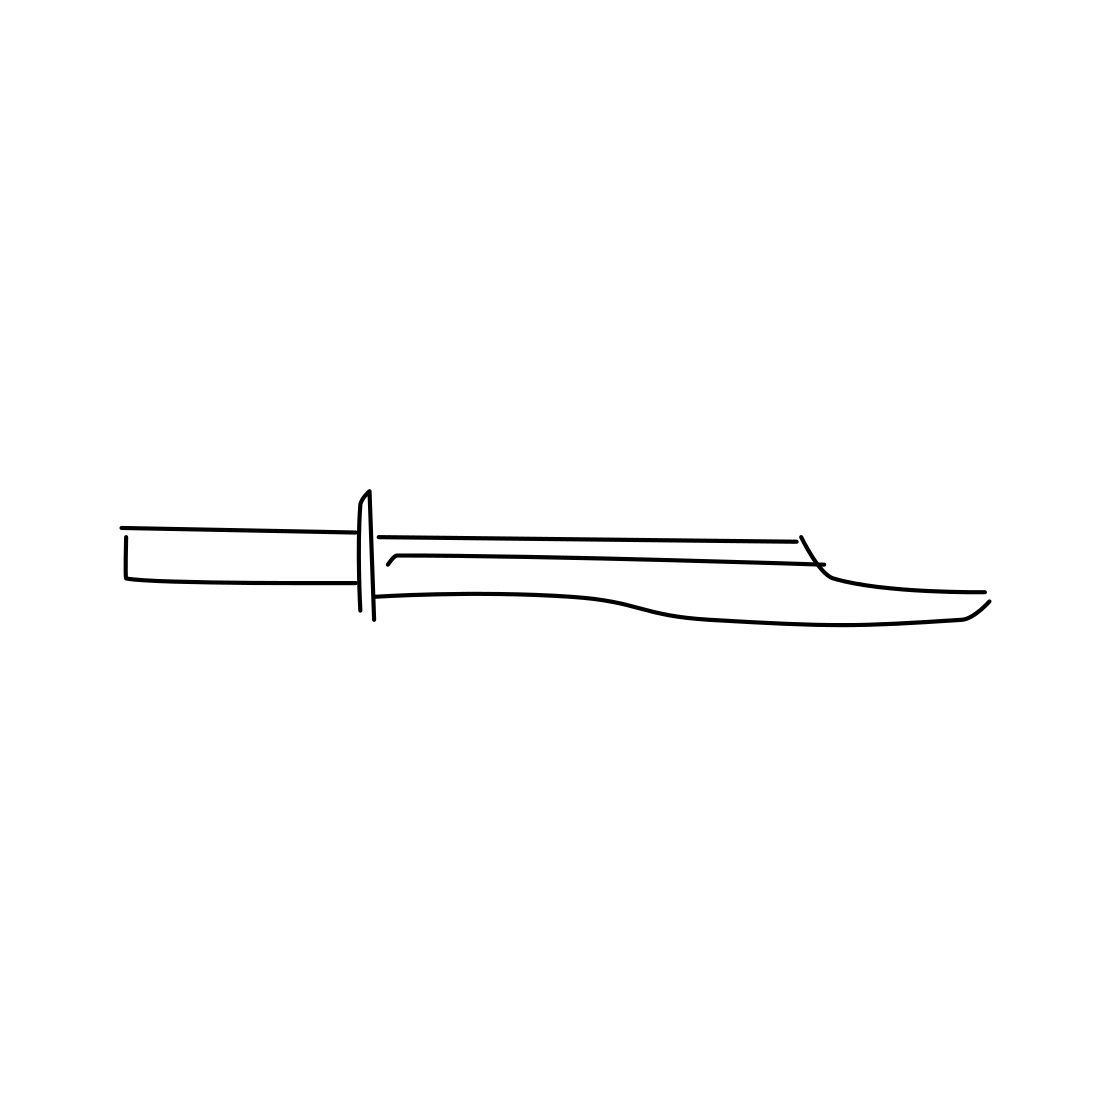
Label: knife